Question: I've replaced the RestKit 0.9 with 0.10. Went through all the installation steps. Now I'm getting selectors not found errors.
It appears that these selectors are related to core data header being imported instead of the rest kit based core data
'''
No visible @interface for 'RKManagedObjectStore' declares the selector 'save'
No known class method for selector 'managedObjectContext'
No visible @interface for 'RKClient' declares the selector 'get:queryParams:delegate:'
'''
This is driving me nuts over the past 2 hours. Please help!
<URL>

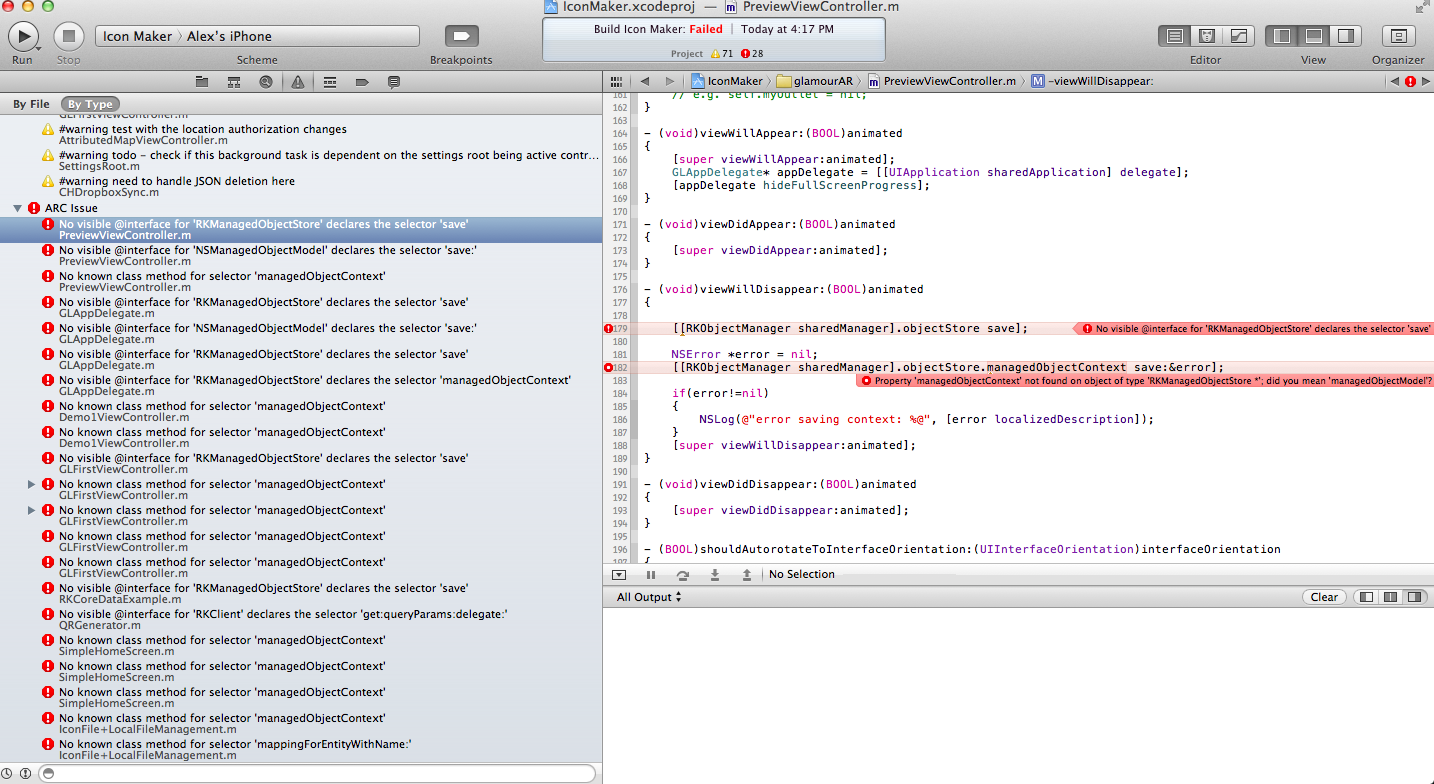
Answer: This is an Xcode project settings related bug. I had to remove all rest kit imports, close the project, re-import restkit. A lot of stabbing in the dark, but it finally went away